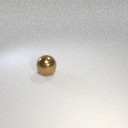
large brown metal sphere